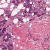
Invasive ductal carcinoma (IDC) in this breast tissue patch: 1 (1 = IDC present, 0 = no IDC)